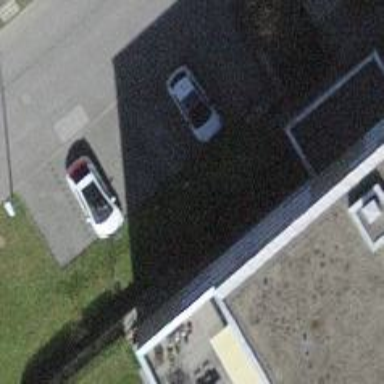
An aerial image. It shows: Street side parking area.